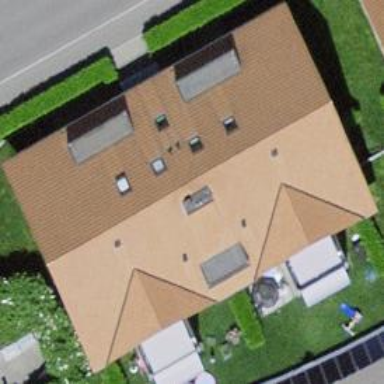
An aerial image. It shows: Apartment building with gabled roof made of roof tiles.